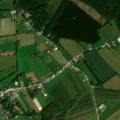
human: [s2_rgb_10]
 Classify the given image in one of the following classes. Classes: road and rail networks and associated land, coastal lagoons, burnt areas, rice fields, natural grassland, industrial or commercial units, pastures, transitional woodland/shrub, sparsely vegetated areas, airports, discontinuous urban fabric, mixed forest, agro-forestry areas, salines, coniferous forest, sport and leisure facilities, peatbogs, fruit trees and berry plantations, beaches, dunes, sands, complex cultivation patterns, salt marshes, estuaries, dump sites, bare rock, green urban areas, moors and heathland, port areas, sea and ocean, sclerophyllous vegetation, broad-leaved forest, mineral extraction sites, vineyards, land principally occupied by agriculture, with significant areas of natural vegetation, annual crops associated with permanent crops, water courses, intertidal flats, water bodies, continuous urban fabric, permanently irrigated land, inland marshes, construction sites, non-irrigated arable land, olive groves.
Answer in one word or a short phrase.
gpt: discontinuous urban fabric, non-irrigated arable land, complex cultivation patterns, broad-leaved forest, coniferous forest